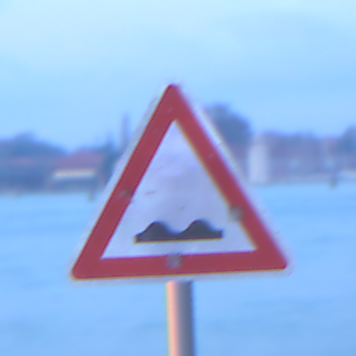
Verkehrszeichen: UnebeneFahrbahn
Umgebung: Outdoor, Urban
Tageszeit: Dawn
Wetter: PartlyCloudy
Licht: Natural
Jahreszeit: NotSpecified
Kontrast: LowContrast